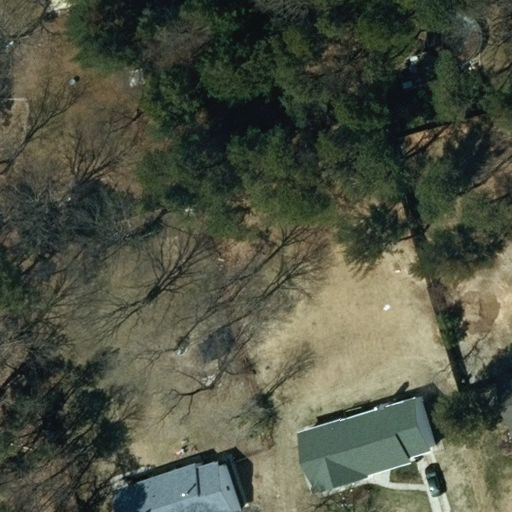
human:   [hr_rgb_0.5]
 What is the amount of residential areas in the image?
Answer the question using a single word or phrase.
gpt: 1

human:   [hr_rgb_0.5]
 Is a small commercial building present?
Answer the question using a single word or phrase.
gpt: no

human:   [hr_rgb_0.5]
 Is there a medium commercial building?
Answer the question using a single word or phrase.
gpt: no

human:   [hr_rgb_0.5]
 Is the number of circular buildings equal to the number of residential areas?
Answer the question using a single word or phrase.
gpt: no

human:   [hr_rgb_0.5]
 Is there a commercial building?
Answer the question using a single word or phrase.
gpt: no

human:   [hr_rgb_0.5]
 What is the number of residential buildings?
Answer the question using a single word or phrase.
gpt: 3

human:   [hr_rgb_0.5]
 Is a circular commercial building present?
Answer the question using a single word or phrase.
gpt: no

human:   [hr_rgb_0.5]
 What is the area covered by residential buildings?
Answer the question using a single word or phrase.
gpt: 523m2

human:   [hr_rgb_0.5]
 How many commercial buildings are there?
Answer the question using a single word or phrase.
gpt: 0

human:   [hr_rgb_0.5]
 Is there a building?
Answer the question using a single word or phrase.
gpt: yes

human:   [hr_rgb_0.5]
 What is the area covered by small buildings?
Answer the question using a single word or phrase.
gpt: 4m2

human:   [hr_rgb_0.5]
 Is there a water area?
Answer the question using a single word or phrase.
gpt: no

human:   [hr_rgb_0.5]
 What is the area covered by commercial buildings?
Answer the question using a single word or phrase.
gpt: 0m2

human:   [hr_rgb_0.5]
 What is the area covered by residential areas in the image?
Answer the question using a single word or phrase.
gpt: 10619m2

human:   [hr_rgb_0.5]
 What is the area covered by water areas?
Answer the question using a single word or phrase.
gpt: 0m2

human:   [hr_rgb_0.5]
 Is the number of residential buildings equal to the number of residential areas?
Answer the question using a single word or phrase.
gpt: no

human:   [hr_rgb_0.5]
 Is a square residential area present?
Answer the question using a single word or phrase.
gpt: no

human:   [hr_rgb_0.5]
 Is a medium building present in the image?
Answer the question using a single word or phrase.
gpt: yes

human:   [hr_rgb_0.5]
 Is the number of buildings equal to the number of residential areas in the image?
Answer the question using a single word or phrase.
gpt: no

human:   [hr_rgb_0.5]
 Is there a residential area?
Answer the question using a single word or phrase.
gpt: yes

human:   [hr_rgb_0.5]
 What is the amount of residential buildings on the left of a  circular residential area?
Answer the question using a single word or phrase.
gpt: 0

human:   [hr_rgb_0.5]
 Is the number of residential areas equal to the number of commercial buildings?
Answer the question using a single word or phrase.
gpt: no

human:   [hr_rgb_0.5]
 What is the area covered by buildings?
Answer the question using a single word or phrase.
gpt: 523m2

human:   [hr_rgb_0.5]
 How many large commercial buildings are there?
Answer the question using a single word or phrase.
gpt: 0

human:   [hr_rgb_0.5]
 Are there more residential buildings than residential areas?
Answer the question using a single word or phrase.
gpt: yes

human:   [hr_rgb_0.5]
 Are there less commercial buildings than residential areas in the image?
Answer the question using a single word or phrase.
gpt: yes

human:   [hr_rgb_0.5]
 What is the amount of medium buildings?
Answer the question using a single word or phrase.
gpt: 2

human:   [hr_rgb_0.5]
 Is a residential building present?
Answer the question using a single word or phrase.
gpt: yes

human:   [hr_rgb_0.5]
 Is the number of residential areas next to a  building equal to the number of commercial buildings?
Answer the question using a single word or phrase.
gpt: no

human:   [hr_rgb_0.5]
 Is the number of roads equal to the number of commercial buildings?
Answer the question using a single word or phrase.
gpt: yes

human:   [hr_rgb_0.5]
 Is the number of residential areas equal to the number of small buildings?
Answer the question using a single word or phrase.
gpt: yes

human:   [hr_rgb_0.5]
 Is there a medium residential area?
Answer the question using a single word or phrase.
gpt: no

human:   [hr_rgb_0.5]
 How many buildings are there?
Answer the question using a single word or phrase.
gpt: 3

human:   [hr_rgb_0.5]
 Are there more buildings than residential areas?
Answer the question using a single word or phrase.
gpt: yes

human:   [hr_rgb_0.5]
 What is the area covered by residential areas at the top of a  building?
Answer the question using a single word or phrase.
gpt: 10619m2

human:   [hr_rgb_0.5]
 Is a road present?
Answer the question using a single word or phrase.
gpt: no

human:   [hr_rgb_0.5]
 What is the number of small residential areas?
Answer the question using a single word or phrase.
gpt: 0

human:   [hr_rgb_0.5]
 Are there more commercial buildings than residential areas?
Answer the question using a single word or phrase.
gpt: no

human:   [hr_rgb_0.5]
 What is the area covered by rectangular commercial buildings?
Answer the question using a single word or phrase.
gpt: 0m2

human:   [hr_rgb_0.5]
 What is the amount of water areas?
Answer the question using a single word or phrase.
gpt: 0

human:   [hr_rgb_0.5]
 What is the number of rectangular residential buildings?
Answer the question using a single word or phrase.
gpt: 2

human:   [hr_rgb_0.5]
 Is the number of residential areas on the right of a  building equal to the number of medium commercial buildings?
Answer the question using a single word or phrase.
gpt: yes

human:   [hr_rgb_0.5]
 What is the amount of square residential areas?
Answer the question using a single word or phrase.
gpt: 0

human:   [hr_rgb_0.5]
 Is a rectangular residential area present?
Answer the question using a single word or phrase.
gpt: yes

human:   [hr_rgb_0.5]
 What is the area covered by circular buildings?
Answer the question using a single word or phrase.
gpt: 0m2

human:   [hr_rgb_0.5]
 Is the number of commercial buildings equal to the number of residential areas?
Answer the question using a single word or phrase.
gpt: no

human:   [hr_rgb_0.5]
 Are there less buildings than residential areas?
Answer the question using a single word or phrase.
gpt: no

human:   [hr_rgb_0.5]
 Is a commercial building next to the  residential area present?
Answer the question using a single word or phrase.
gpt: no

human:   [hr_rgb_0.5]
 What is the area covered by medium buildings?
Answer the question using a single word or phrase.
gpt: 519m2

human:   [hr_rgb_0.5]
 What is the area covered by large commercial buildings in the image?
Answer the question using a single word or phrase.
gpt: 0m2

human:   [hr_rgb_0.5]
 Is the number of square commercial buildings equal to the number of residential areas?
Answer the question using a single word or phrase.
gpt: no

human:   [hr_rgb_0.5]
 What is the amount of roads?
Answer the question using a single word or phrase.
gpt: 0

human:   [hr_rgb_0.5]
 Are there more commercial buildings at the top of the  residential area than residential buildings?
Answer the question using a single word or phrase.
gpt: no

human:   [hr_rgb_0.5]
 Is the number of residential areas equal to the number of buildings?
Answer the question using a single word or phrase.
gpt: no

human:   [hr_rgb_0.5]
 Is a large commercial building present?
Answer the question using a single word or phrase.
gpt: no

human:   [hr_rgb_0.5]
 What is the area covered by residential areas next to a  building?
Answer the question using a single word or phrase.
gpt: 10619m2

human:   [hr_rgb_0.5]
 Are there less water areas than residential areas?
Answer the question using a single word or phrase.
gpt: yes

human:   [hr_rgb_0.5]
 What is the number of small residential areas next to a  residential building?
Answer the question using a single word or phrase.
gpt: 0

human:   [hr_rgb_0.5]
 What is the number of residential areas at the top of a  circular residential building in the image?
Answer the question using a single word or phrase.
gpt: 0

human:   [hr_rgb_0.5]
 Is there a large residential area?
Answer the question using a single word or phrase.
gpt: yes

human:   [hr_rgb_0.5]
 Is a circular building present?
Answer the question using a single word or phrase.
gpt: no

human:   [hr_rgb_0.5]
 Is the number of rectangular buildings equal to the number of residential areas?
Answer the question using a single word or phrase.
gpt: no

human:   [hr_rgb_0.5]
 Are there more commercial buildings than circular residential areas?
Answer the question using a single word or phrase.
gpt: no

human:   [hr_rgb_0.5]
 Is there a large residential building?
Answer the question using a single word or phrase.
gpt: no